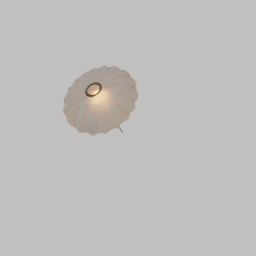
Label: lighting